Field crop: maize
Growth stage: 2
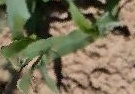
Species: maize